Field crop: tomato
Growth stage: 2
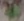
Species: solanum